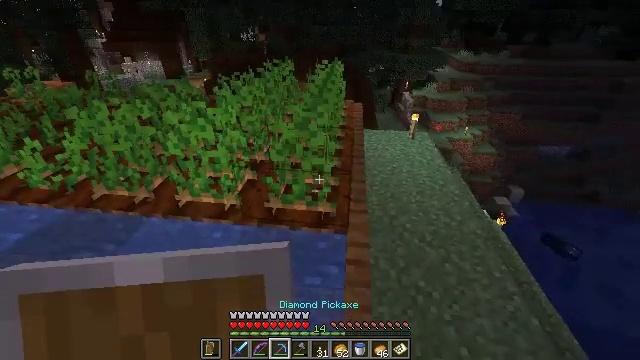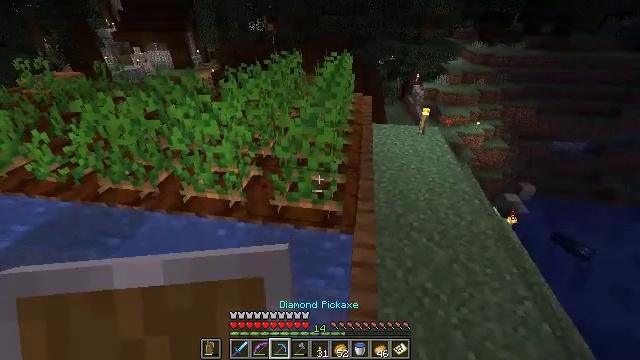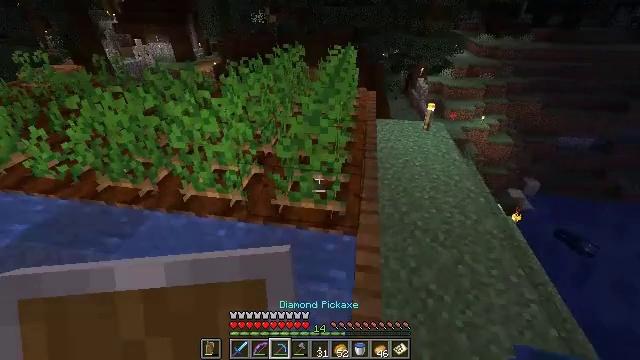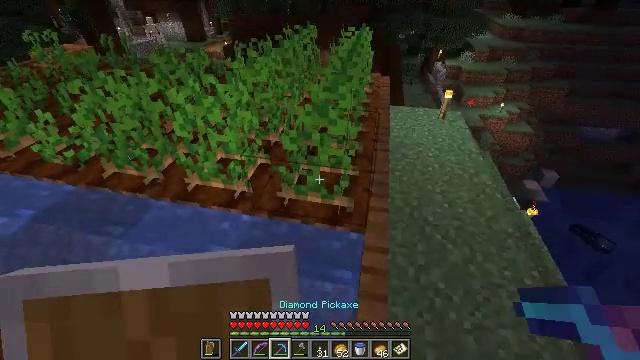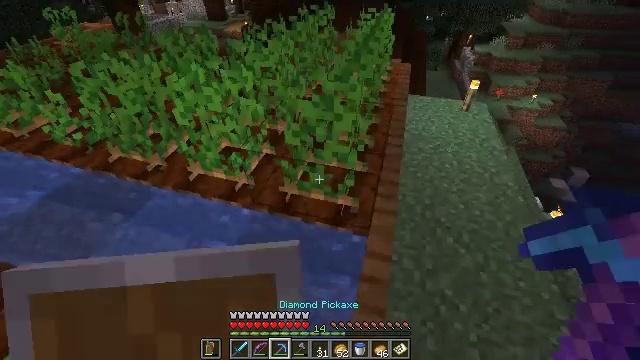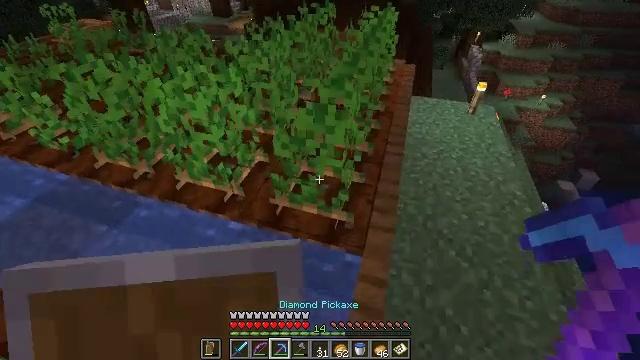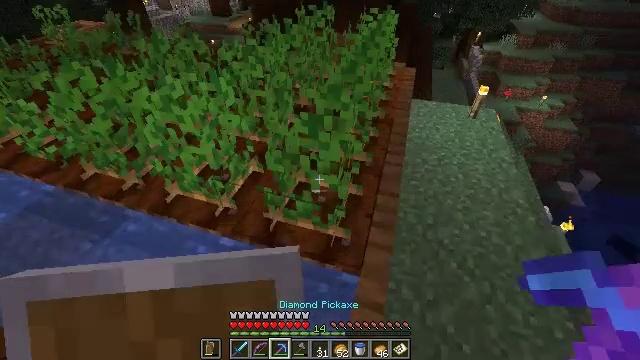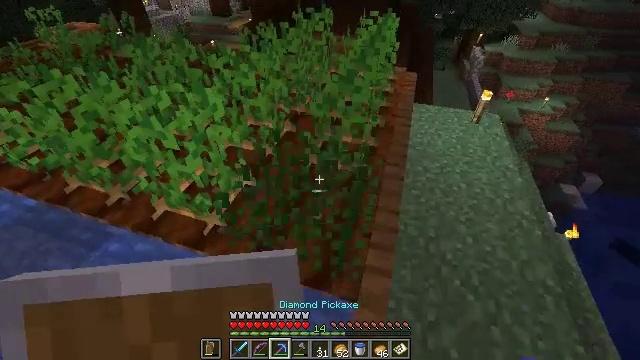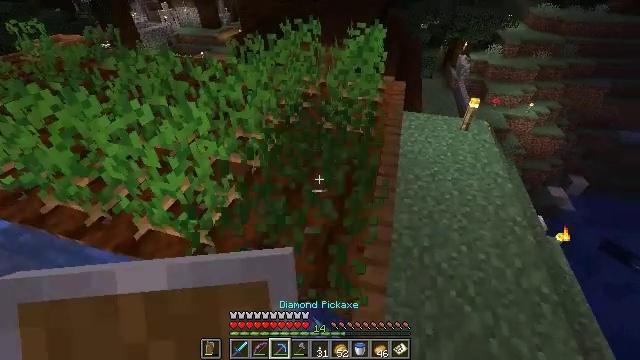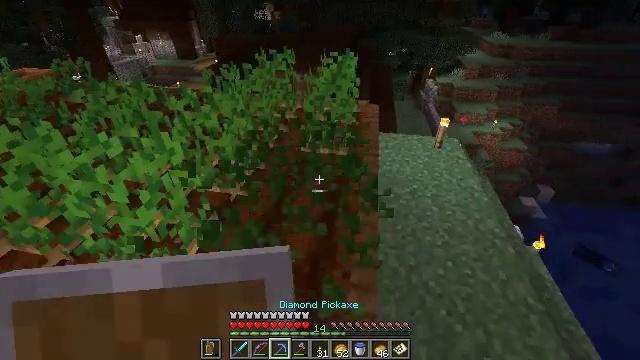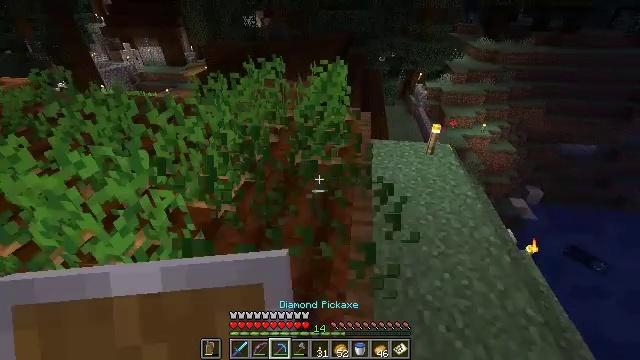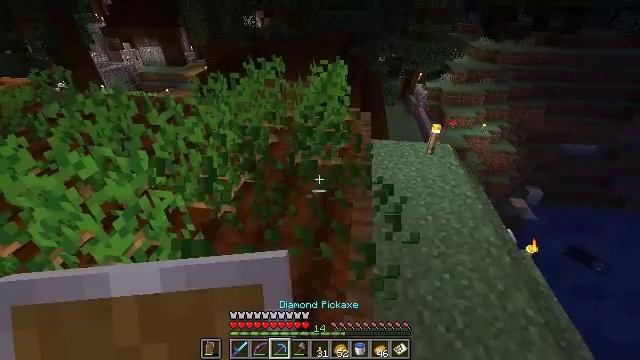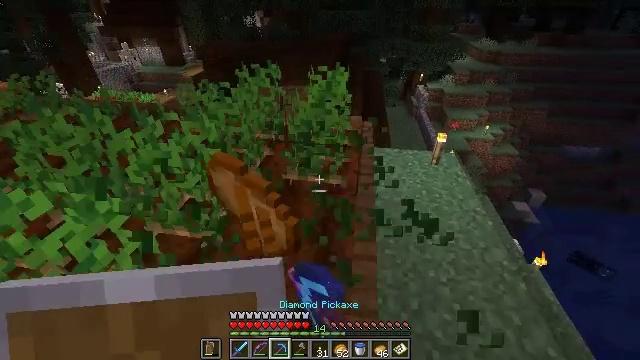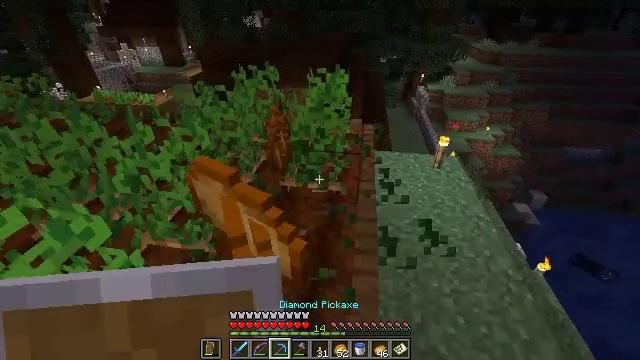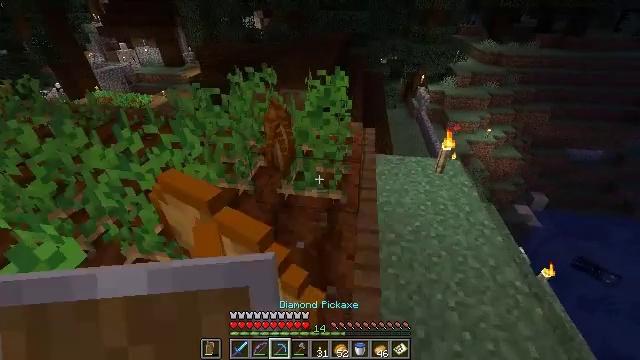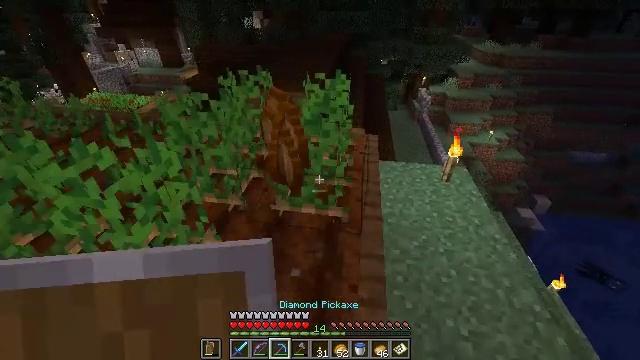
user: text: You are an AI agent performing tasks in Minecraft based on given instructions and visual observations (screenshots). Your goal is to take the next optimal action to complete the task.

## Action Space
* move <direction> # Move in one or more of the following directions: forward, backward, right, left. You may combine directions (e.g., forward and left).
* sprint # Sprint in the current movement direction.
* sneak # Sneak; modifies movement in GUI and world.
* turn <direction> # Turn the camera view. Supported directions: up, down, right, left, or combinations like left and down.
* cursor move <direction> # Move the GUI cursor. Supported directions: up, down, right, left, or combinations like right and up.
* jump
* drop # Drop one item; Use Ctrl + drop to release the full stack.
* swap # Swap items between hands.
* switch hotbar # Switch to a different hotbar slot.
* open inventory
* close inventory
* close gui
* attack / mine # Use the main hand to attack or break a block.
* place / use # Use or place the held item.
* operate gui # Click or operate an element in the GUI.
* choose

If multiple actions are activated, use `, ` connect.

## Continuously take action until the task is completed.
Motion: motion action
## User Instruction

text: Gather potatoes by left-clicking.
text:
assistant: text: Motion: move forward, turn left and down
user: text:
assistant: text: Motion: move forward, turn down
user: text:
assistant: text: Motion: move forward and move right, turn left and down
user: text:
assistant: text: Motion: move forward and move right, turn left and down
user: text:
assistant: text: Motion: move forward, turn left
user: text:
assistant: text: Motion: move forward
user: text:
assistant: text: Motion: attack / mine
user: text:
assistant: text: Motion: turn right and up, attack / mine
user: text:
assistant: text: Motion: turn right and up
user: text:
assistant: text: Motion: move forward, turn right and up
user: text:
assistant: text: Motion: move forward, attack / mine
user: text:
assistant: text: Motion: move forward, attack / mine
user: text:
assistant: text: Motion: move forward
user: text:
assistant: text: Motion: move forward
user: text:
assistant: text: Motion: move forward
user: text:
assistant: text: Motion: move forward
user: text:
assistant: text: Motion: move forward
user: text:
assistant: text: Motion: move forward, attack / mine
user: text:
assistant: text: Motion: move forward and move right, attack / mine
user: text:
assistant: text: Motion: move forward and move right, turn left and down
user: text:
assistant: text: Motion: move forward, turn left
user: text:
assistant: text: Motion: turn left
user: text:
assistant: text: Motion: turn left and down
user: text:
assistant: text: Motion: move forward and move right, turn left
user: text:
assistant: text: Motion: move forward and move right, turn left and down
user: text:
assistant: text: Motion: move forward and move right, turn left and down
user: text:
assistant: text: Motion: move forward and move right, turn left
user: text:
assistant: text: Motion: move forward, attack / mine
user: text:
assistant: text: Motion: turn left, attack / mine
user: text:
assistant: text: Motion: turn left and down